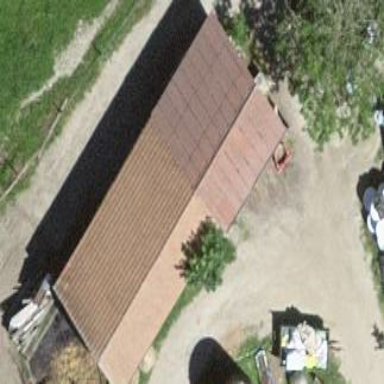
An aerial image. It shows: Rural barn.